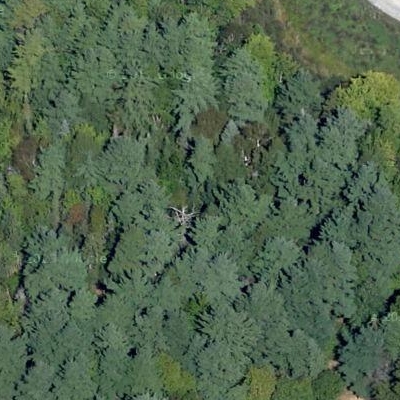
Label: eForest